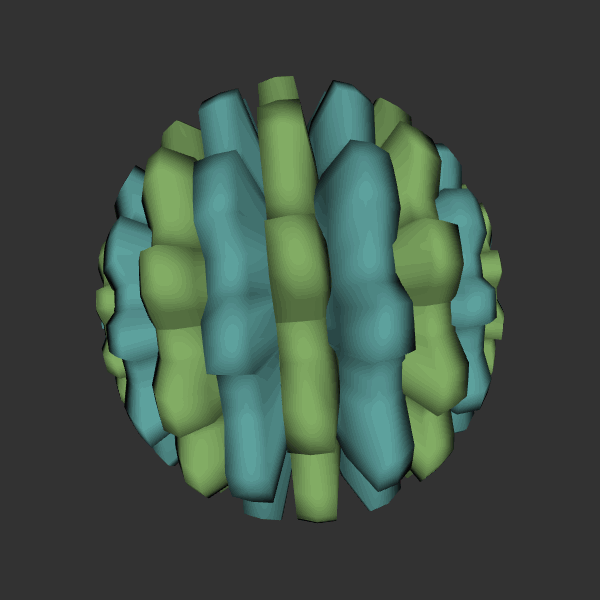
Background: dark